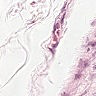
Metastatic tissue present: no